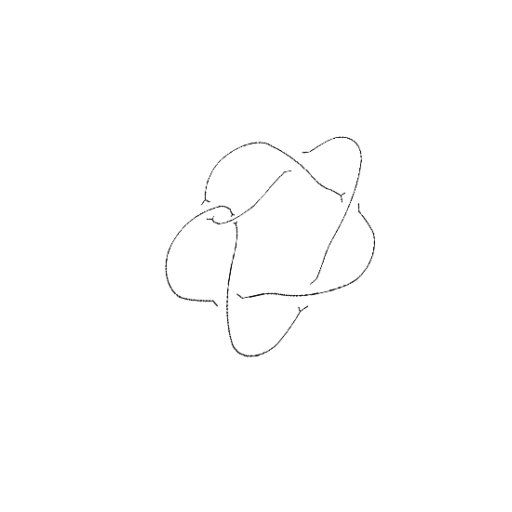
Crossing number: 6